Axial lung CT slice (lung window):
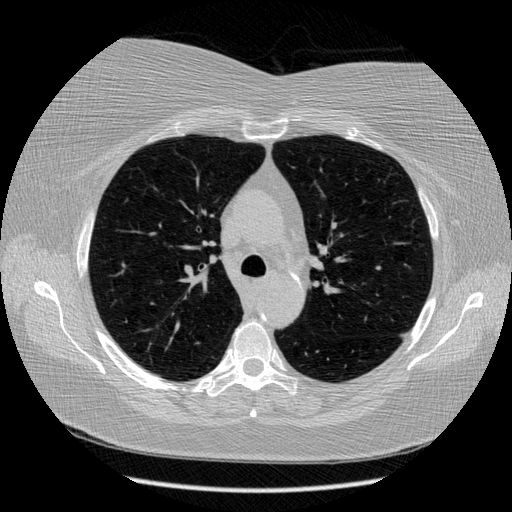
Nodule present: no